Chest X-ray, PA view. Patient: 29 years old, sex F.
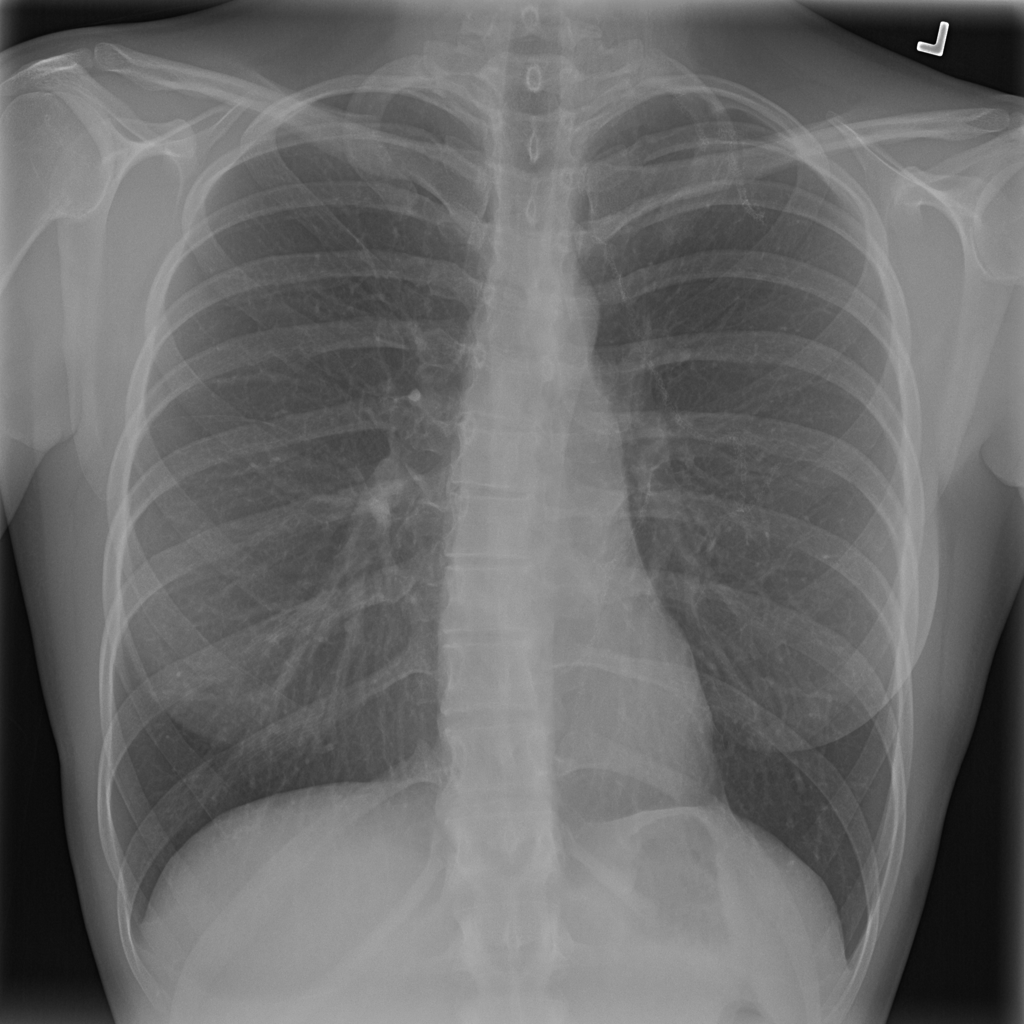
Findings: Pneumothorax